Field crop: maize
Growth stage: 2
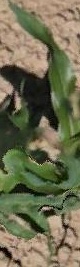
Species: maize